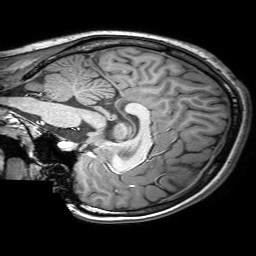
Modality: T1w
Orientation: sagittal
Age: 19
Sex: female
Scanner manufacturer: philips
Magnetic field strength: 3 T